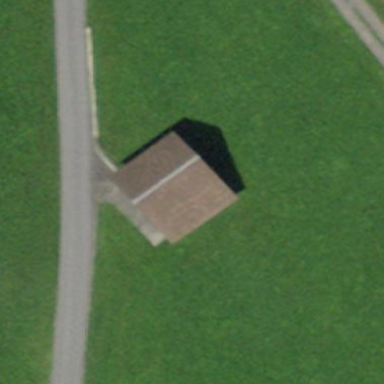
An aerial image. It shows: Rural barn.